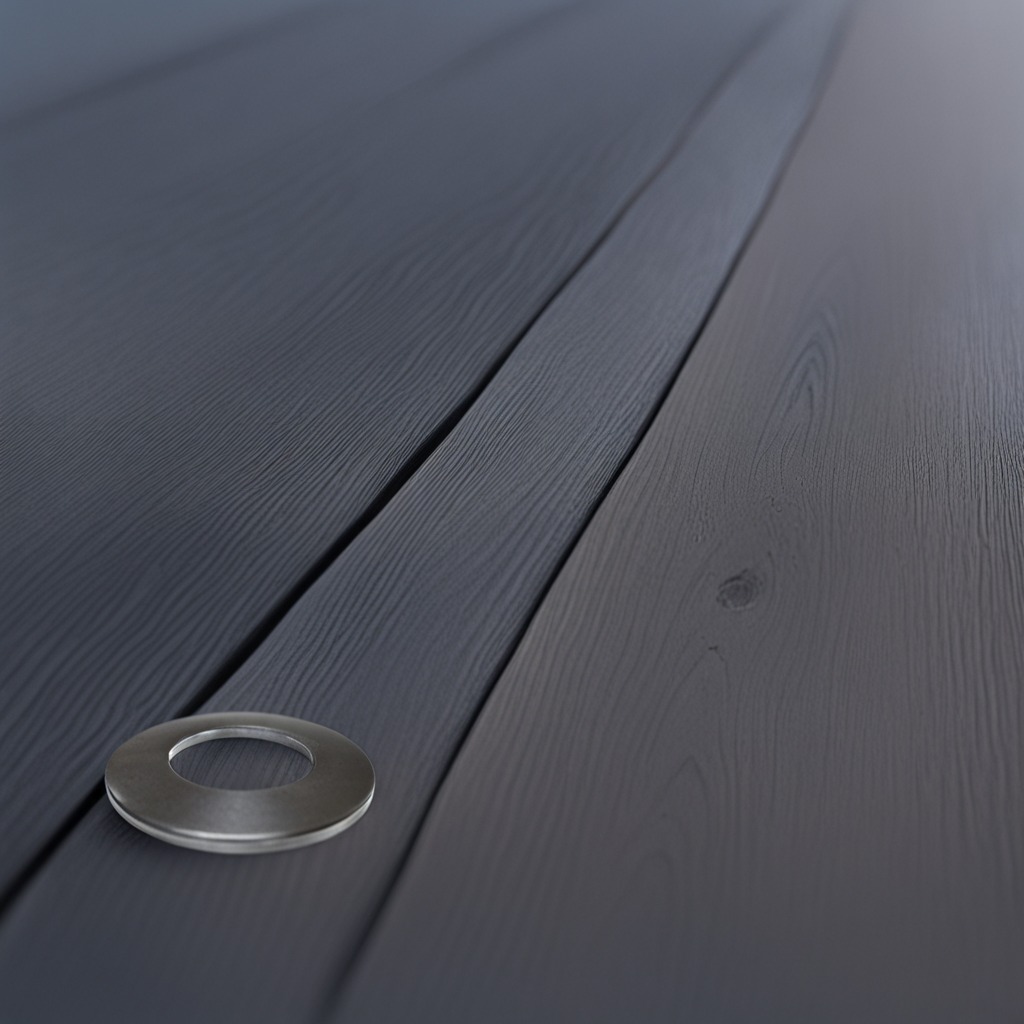
A flat metal washer lies on the old table in the garage at twilight.